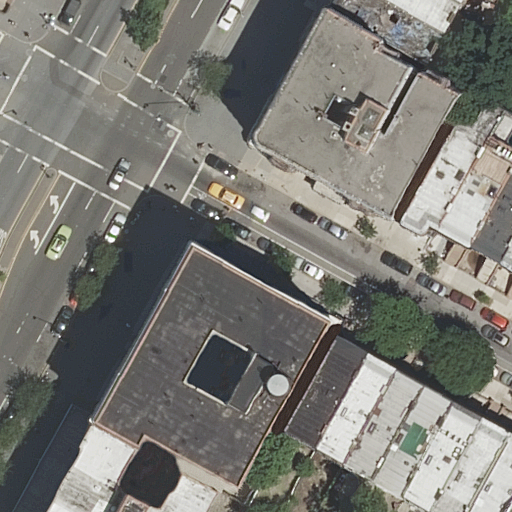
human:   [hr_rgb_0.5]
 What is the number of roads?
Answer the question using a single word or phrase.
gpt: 5

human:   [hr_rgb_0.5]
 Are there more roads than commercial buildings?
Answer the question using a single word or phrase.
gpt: yes

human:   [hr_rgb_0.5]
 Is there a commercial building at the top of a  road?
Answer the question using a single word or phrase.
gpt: no

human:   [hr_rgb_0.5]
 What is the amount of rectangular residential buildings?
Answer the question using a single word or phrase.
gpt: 13

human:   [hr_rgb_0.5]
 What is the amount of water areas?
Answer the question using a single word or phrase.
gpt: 0

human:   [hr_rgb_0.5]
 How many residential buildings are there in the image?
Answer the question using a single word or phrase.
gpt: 18

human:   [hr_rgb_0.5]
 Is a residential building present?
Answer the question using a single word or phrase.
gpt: yes

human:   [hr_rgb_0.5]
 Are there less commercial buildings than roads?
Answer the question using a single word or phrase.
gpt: yes

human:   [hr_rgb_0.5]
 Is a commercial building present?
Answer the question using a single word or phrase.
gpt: no

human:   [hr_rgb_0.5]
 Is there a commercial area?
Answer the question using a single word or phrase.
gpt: no

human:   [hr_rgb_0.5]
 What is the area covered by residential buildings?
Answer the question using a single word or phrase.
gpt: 3965m2

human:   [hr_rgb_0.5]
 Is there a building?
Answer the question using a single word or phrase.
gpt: yes

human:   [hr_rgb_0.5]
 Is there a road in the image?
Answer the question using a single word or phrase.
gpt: yes

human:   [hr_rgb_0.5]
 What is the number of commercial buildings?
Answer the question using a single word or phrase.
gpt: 0

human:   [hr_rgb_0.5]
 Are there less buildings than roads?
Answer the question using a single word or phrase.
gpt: no

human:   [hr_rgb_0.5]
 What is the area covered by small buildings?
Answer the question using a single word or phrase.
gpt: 166m2

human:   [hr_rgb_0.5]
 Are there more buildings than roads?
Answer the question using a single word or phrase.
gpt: yes

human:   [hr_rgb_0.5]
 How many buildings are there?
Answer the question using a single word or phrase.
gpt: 18

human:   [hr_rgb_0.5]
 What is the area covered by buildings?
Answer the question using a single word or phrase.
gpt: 3965m2

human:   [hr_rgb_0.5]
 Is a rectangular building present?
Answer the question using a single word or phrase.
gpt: yes

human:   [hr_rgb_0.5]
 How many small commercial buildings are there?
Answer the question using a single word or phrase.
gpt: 0

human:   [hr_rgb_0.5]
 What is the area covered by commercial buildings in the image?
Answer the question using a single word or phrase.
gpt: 0m2

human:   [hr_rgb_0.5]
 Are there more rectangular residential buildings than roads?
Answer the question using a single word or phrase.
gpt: yes

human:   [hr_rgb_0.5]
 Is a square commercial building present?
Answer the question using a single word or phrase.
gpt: no

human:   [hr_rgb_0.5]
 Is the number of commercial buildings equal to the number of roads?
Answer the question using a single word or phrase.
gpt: no

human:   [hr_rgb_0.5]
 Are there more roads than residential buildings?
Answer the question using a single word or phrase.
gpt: no

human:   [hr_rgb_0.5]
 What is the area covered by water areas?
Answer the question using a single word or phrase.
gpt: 0m2

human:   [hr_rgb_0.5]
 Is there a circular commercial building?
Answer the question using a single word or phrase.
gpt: no

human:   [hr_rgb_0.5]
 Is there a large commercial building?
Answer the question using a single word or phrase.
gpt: no

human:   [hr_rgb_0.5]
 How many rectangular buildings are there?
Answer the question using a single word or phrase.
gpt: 13

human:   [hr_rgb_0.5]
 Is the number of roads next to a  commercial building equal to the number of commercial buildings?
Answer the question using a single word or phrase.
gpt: yes

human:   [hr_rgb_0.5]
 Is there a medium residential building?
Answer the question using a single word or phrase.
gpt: yes

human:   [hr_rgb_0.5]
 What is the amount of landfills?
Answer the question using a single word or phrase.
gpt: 0

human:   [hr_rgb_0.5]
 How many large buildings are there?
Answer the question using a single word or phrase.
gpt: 2

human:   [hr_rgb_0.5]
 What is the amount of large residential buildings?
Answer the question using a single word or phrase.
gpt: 2

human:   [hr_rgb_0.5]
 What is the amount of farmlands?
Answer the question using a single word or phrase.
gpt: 0

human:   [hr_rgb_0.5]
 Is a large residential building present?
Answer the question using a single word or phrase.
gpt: yes

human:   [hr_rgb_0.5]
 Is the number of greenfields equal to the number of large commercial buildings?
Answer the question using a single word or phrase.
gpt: yes

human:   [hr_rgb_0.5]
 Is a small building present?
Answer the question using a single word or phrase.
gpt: yes

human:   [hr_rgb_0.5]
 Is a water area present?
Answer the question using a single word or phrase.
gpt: no

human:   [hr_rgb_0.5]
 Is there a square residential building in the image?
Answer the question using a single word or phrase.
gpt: no

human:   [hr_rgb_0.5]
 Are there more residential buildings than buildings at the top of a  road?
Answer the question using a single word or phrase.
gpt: yes

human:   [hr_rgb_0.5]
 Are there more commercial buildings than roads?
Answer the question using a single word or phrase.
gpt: no

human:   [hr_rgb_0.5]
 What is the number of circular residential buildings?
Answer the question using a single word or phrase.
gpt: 0

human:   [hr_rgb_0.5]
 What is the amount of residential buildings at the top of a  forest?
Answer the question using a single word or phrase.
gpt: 0

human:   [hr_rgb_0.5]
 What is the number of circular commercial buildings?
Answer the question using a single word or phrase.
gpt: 0

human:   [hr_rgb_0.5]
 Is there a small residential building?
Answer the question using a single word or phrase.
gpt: yes

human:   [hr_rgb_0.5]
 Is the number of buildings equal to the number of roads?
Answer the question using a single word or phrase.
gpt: no

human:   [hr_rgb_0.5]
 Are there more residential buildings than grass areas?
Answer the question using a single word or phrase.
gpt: yes

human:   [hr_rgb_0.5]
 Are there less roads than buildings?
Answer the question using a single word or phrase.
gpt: yes

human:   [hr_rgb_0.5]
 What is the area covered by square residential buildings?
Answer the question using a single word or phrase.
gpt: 0m2

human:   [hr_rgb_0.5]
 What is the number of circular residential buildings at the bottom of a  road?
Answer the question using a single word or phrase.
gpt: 0

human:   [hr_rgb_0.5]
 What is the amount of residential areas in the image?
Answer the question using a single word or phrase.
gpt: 0

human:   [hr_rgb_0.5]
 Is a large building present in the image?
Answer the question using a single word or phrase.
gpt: yes

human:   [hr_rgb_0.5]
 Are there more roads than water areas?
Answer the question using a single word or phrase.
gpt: yes

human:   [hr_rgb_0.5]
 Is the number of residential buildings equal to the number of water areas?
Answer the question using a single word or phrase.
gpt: no

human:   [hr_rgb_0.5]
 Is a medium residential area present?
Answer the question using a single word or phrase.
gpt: no

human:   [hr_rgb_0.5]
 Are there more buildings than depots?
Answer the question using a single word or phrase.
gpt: yes

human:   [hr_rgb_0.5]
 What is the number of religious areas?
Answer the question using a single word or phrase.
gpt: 0

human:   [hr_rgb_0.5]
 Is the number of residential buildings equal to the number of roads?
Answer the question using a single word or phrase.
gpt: no

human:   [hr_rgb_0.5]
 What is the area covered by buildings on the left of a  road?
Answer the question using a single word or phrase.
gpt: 302m2

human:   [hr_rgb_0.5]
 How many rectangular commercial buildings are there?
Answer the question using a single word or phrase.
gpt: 0

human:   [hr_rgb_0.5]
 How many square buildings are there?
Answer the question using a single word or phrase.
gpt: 0

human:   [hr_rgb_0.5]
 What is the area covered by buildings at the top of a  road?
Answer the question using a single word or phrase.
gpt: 1633m2